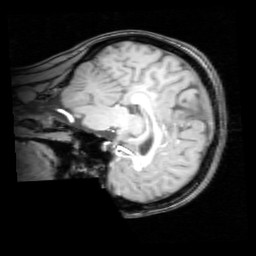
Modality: T1w
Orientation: sagittal
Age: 22
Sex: female
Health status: healthy
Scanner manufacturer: philips
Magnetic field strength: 3 T
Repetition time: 0.012 s
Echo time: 0.0037 s